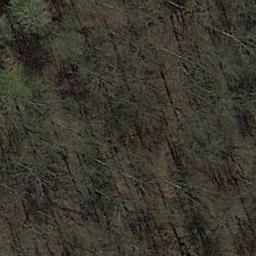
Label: forest